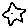
Label: star